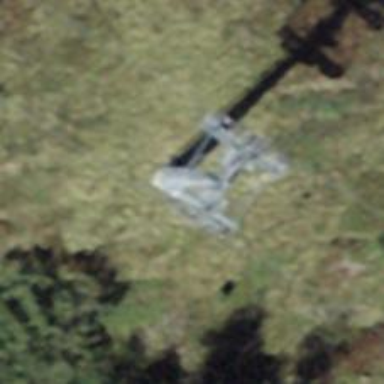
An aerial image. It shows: Pylon for aerialway.